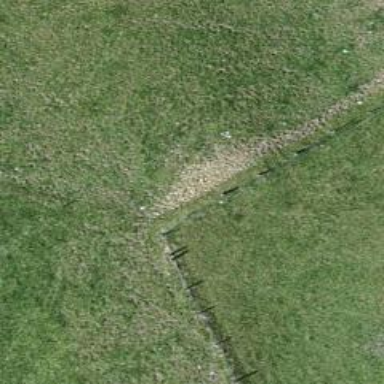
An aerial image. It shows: Fence.